Aerial crown-view tile of a tropical tree (Barro Colorado Island, Panama), acquired 20250616:
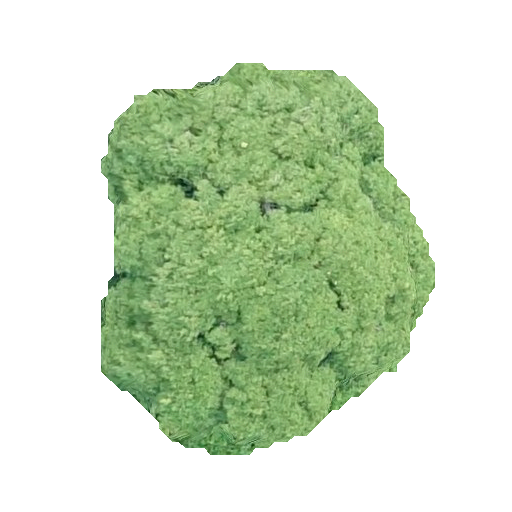
Species: Handroanthus guayacan
GBIF accepted scientific name: Handroanthus guayacan
Crown area: 145.111 m²